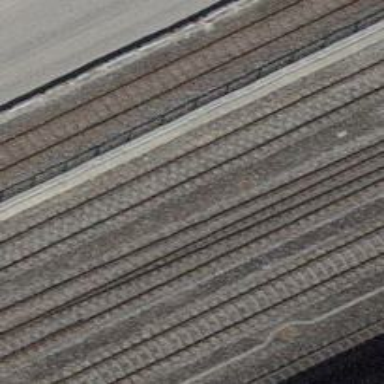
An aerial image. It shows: Single railway track with electrification through contact line.